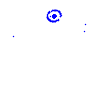
Particle: kaon